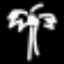
Label: palm tree